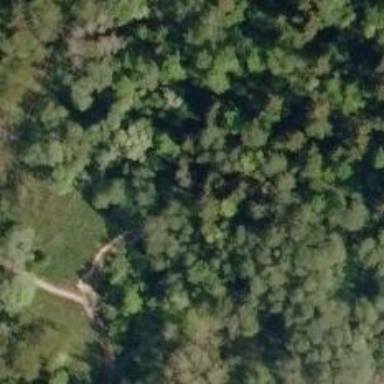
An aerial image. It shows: Path.